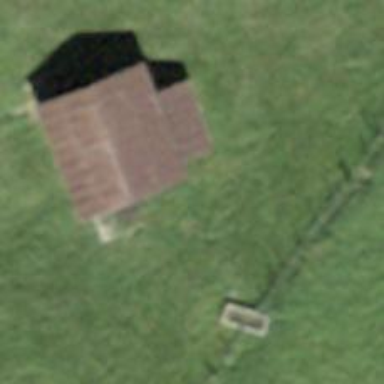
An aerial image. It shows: Barn.